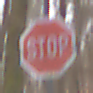
Verkehrszeichen: Stop
Umgebung: Outdoor, Nature
Tageszeit: Midday
Wetter: Overcast
Licht: Natural
Jahreszeit: Autumn
Kontrast: LowContrast